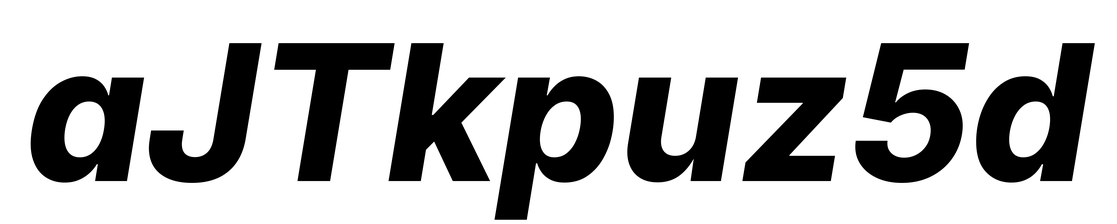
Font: Inter-Italic_ExtraBold_Italic